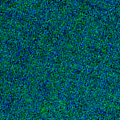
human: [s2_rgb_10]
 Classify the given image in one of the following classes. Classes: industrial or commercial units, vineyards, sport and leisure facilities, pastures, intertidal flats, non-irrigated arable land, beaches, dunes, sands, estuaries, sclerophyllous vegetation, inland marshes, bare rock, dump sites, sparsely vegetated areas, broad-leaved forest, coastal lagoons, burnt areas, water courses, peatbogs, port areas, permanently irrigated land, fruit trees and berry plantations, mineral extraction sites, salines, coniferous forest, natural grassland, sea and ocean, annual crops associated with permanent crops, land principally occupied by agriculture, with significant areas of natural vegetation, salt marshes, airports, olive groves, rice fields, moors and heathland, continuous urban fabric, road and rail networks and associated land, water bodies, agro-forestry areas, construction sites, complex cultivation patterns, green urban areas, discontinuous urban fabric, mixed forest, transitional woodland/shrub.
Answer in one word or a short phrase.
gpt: sea and ocean